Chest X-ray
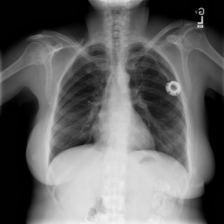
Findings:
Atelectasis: negative
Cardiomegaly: negative
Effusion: negative
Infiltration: negative
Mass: negative
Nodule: negative
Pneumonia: negative
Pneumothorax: negative
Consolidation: negative
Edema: negative
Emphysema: negative
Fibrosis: negative
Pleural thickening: negative
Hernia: negative